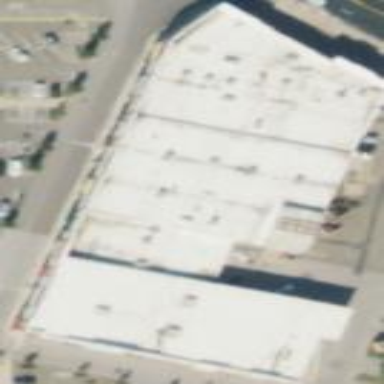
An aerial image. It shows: Retail building.